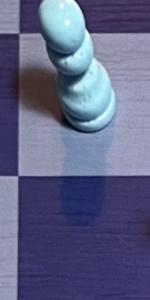
Label: Empty